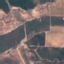
Land use / land cover class: PermanentCrop